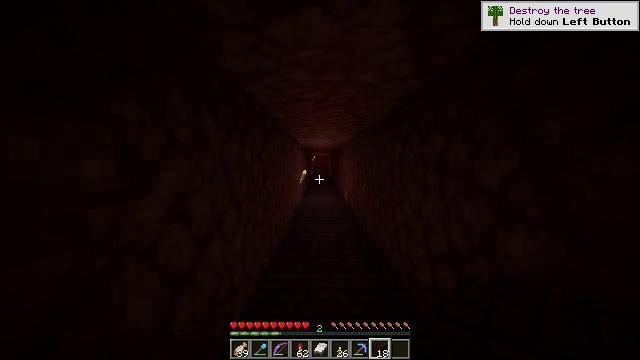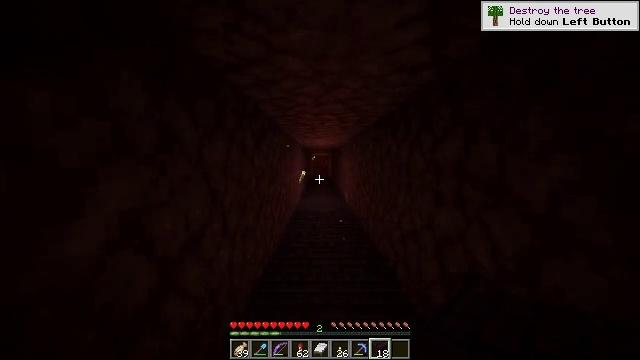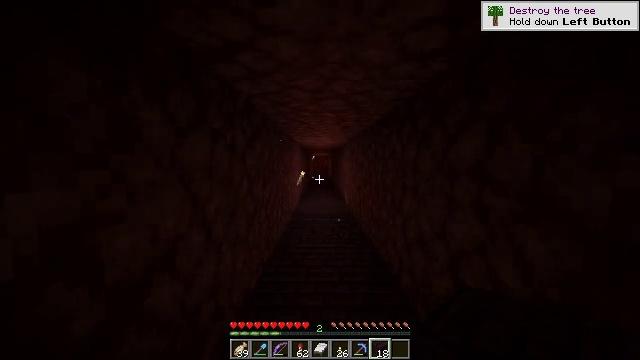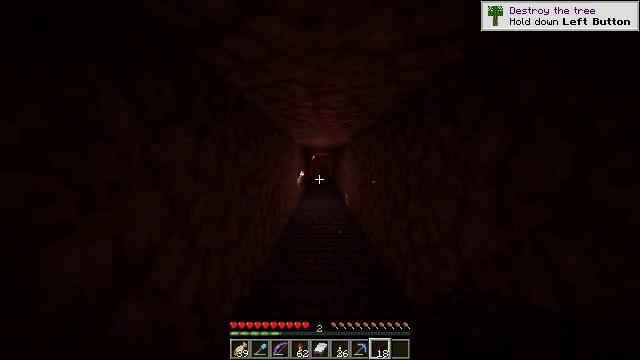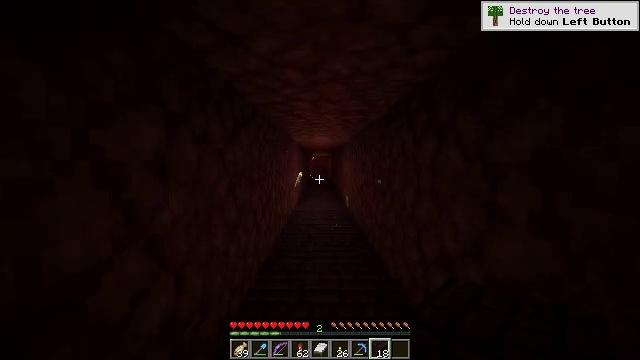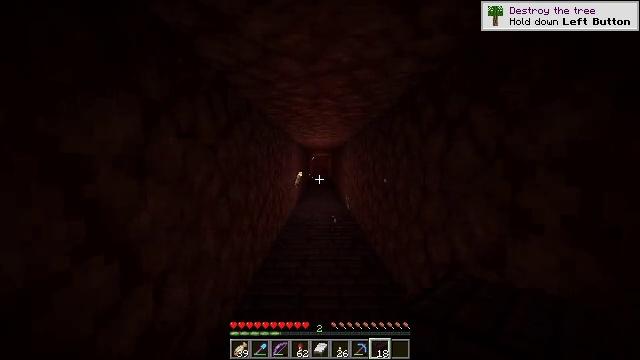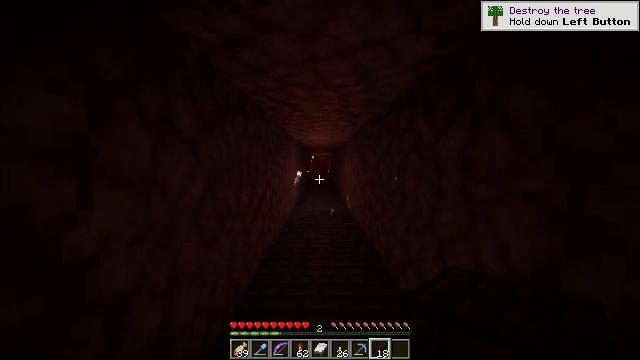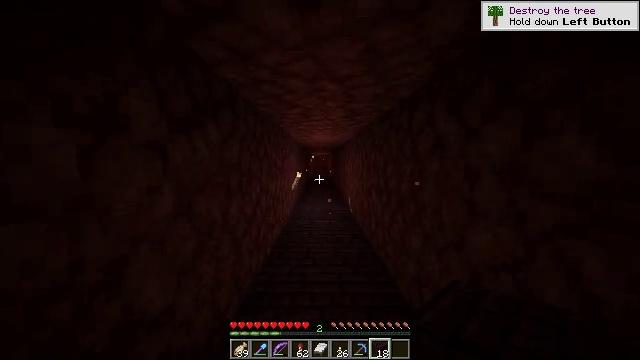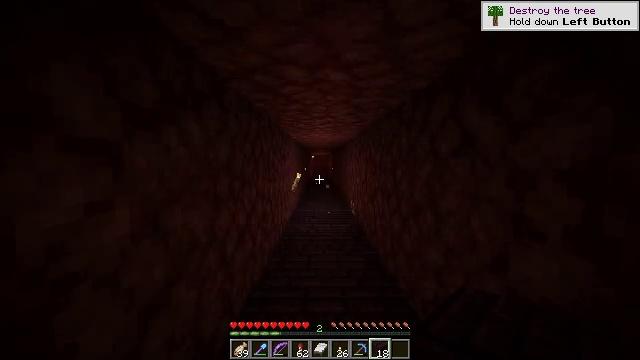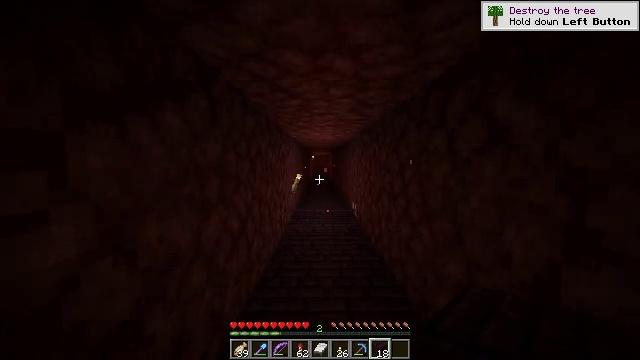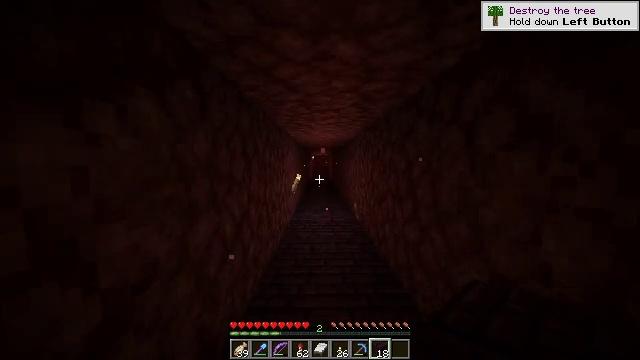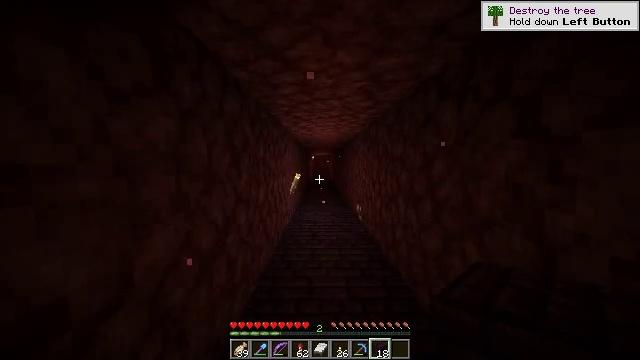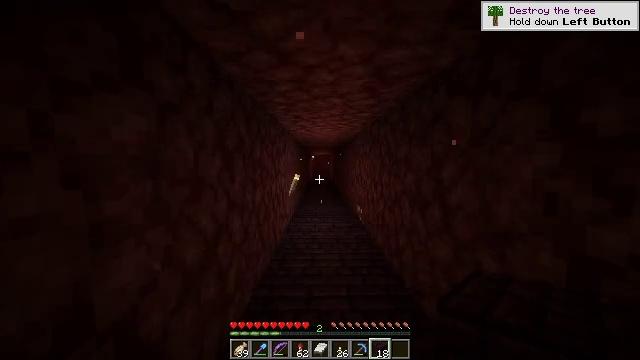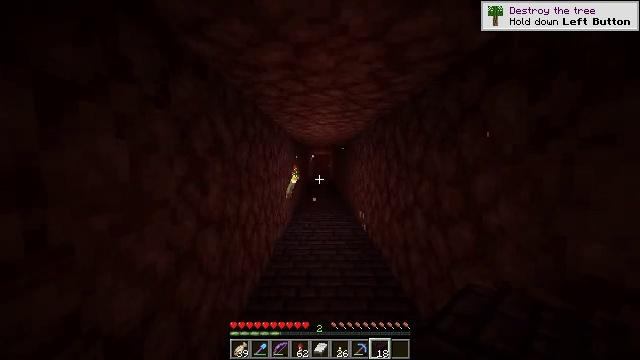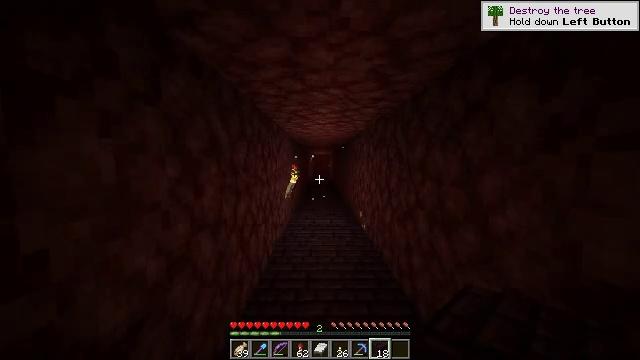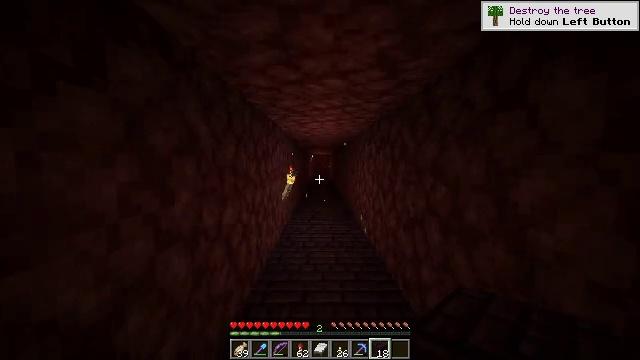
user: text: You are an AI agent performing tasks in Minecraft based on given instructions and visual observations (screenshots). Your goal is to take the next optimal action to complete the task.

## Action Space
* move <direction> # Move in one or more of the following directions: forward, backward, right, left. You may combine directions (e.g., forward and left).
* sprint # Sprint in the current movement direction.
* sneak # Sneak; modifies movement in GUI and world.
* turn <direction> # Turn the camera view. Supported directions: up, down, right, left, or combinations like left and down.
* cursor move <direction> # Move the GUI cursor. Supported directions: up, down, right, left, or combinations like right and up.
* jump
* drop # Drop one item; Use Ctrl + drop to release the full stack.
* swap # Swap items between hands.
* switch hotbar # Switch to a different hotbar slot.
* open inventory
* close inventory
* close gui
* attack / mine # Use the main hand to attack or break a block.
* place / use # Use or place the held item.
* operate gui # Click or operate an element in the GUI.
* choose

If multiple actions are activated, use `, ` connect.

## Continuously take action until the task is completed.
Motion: motion action
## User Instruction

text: Create a nether brick slab with the crafting table.
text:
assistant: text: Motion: move forward
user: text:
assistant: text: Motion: move forward
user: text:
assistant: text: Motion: move forward
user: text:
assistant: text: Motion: move forward
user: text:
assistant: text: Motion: move forward
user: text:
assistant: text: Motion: move forward
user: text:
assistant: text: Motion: move forward
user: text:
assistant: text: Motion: move forward
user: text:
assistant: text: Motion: move forward
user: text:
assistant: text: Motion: move forward
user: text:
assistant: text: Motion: move forward
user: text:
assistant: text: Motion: move forward
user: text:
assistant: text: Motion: move forward
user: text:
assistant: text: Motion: move forward
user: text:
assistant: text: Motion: move forward
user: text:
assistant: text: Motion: move forward and move right
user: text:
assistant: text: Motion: move forward and move right
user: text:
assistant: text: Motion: move forward and move right
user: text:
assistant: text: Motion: move forward
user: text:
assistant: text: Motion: move forward
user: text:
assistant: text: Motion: move forward
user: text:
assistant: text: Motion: move forward
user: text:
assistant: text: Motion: move forward
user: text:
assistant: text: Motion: move forward
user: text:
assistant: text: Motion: move forward
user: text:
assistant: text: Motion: move forward
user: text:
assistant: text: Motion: move forward and move left
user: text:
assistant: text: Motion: move forward and move left
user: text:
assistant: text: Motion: move forward
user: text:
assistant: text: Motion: move forward